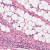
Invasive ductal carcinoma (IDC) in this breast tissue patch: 1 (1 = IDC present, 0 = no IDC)